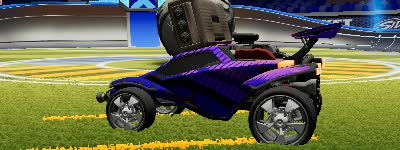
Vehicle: octane